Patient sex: M
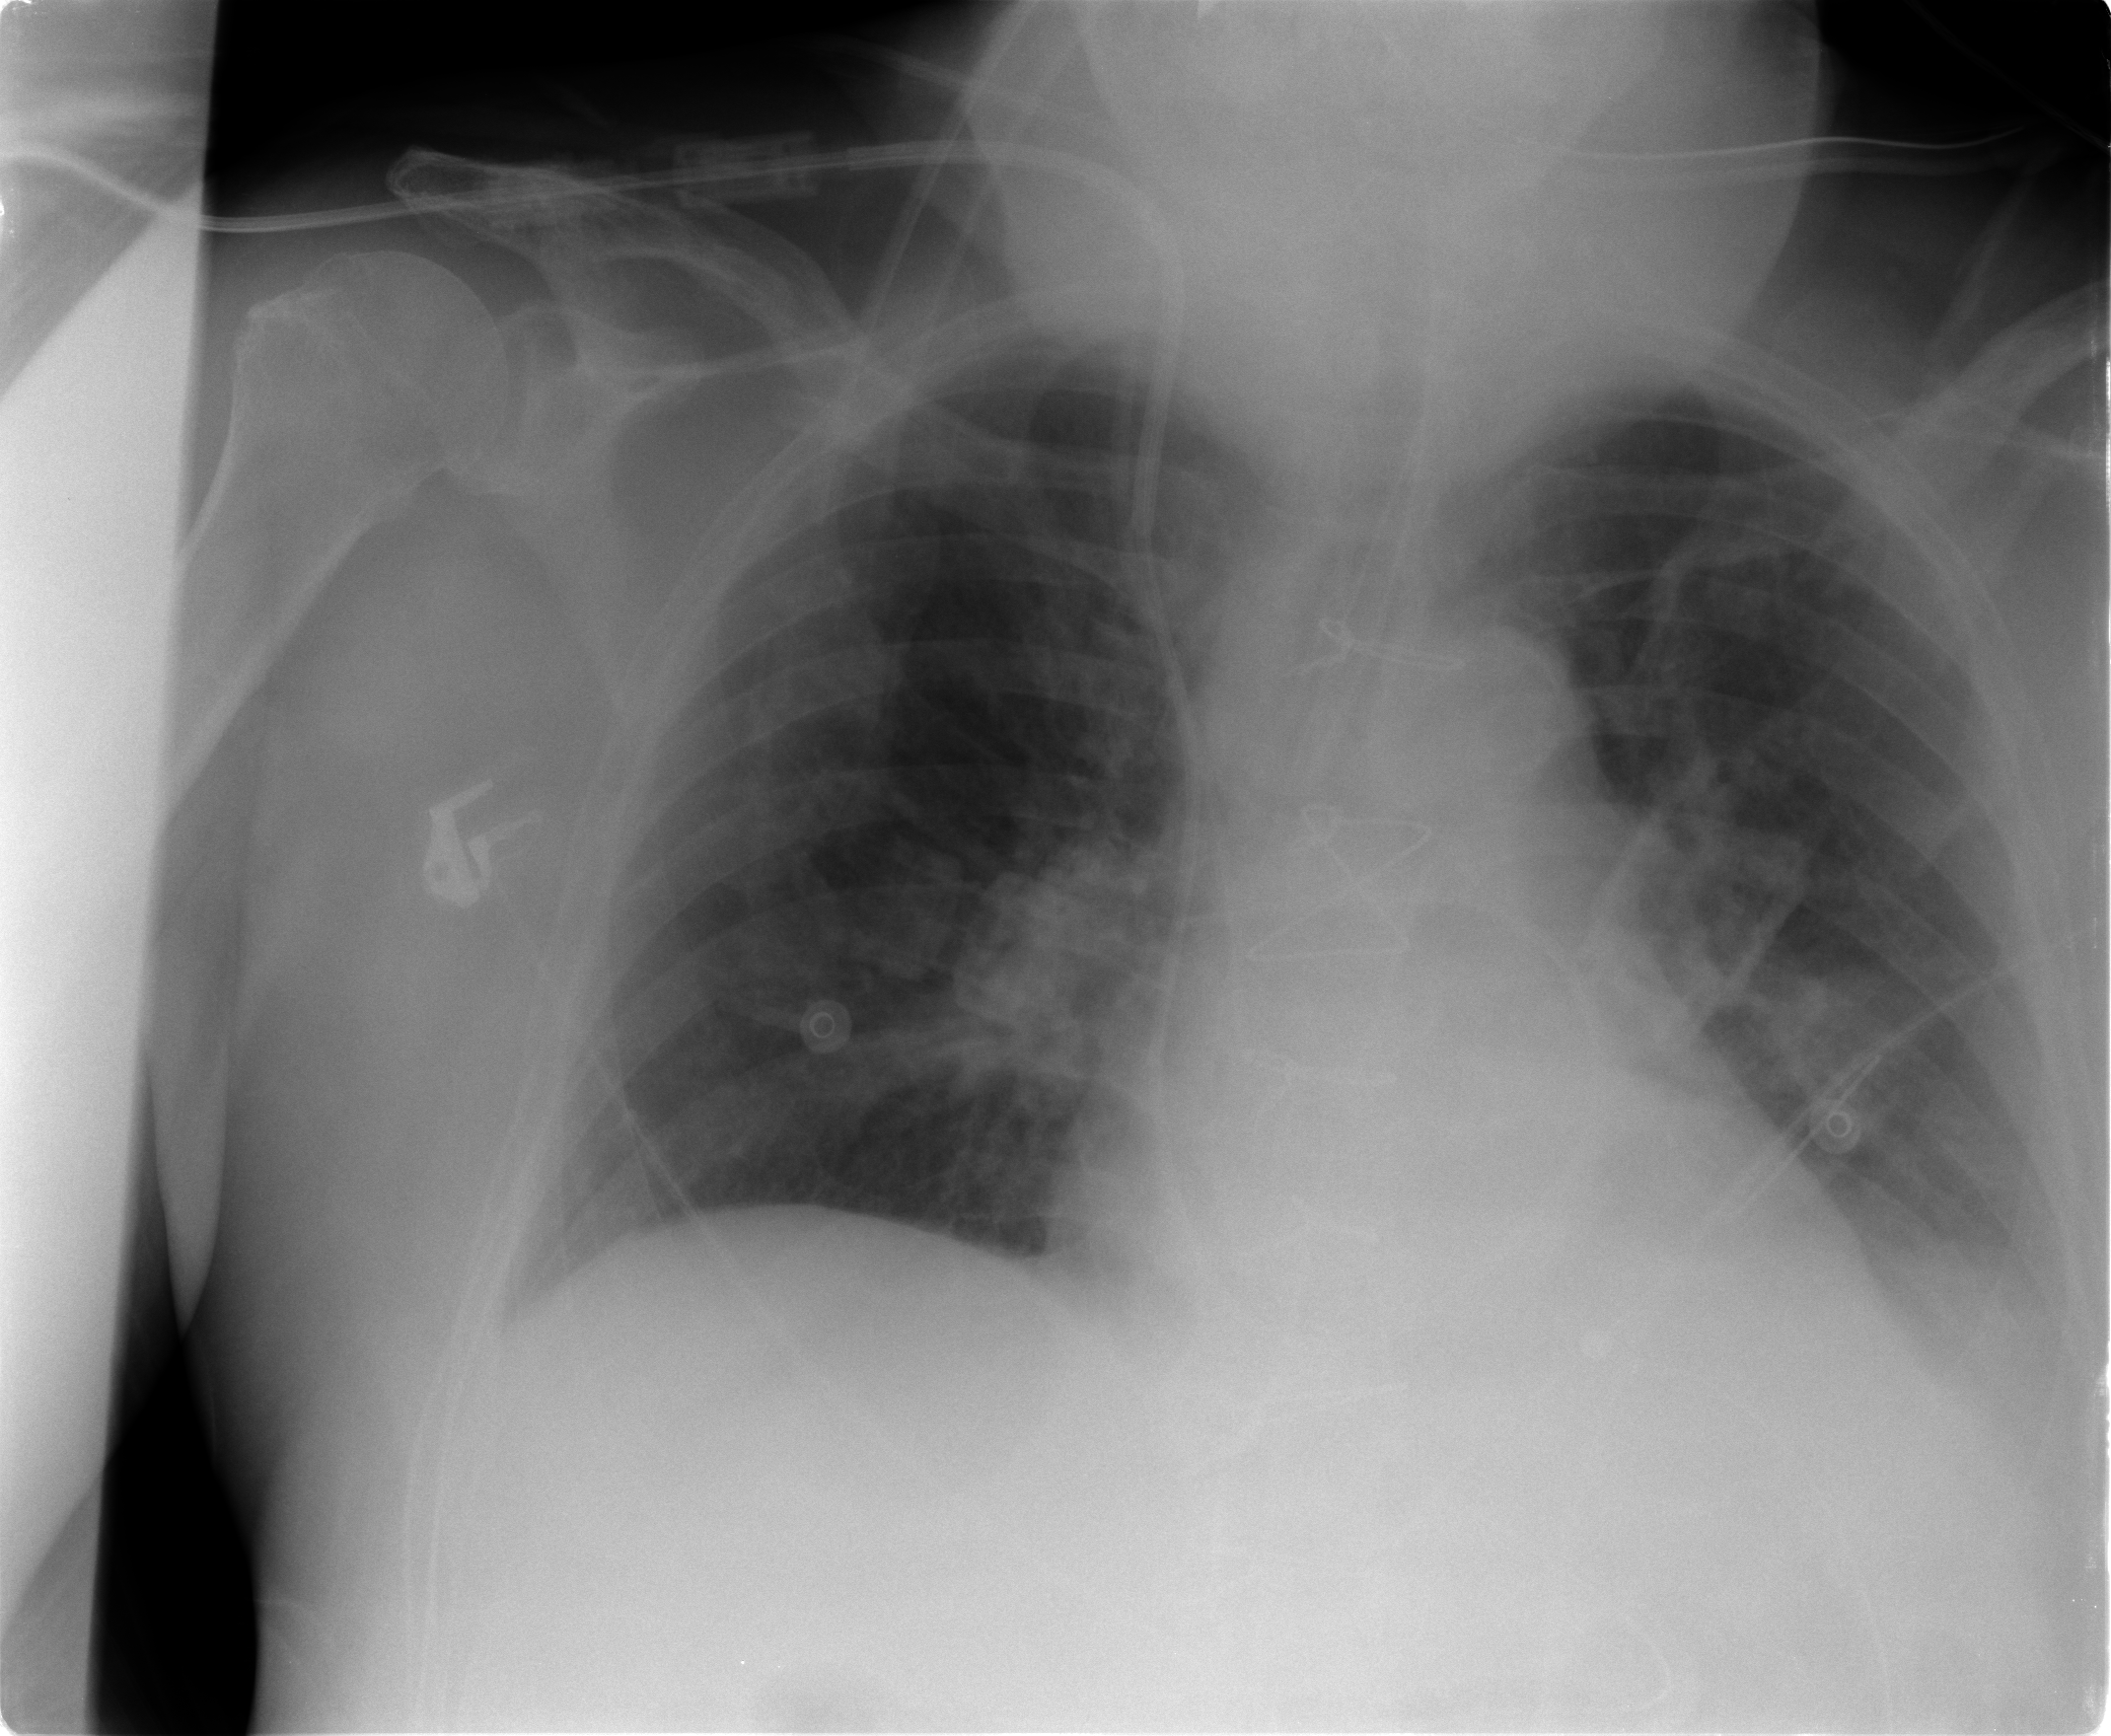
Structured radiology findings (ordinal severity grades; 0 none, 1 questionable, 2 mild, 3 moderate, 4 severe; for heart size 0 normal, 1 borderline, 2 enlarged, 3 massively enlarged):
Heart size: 0
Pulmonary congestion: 1
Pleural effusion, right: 0
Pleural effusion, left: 2
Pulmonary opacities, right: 0
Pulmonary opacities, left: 0
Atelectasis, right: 0
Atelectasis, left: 2